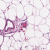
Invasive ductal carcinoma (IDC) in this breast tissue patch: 0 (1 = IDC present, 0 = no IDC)